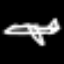
Label: airplane